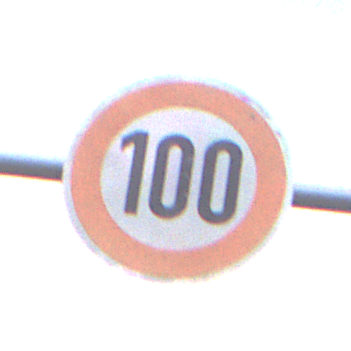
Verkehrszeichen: Geschwindigkeit100
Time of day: MorningAfternoon
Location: Outdoor (Suburban)
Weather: PartlyCloudy
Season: NotSpecified
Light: Natural